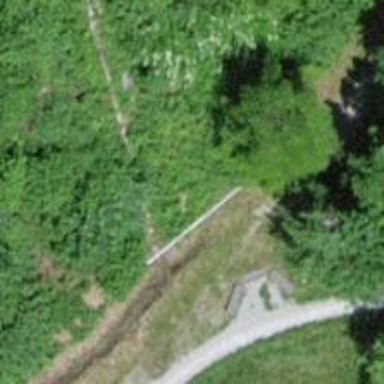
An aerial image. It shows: Unpaved footway.